Question: well I'm asked to build a web page that has some objects (actually images) to be placed in a coordinated places...this is what it looks like, the words M, O, R, A are click-able images (links) and we don't wants to make a full background or something...

can you tell me how to do it?!
Thanks...
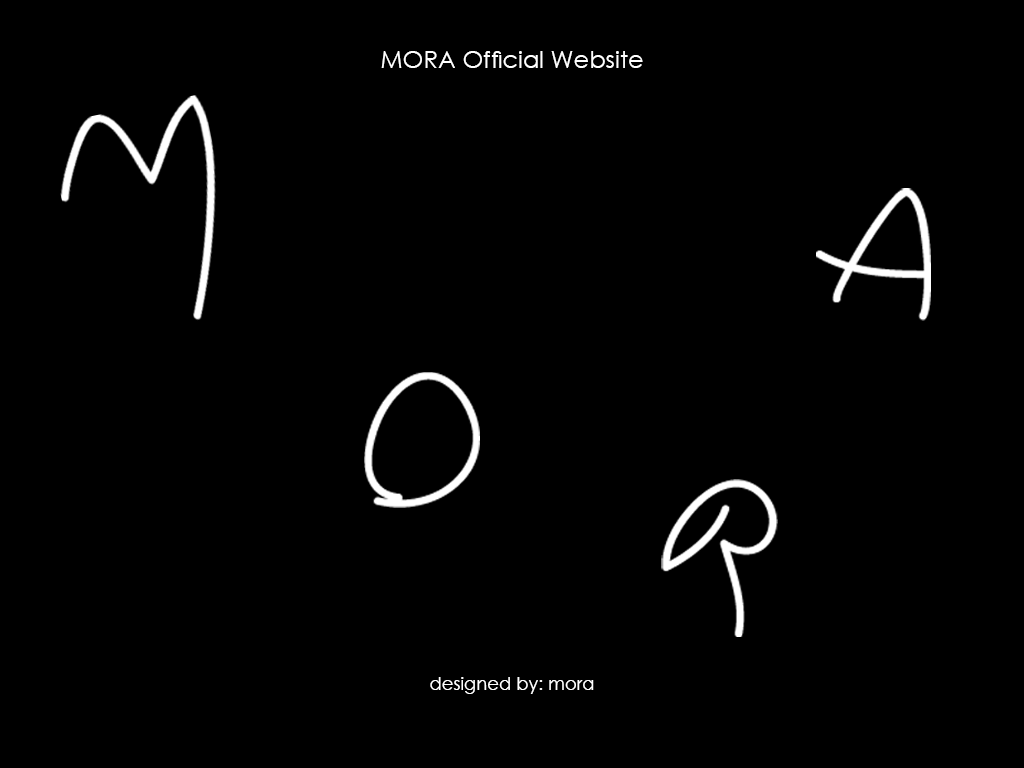
Answer: Assuming your images are named 'imgM', 'imgO', 'imgR' and 'imgA', you can absolutely position your images in specific places to accomplish what you want:
'''
#imgM
{
position: absolute
left: 57px;
top: 92px;
}
#imgO
{
position: absolute
left: 365px;
top: 366px;
}
#imgR
{
position: absolute
left: 652px;
top: 459px;
}
#imgA
{
position: absolute
left: 810px;
top: 182px;
}
'''